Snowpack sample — Snodgrass Mountain, Crested Butte, Colorado (2/4/25, 12:06 PM MST)
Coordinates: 38.923, -106.968
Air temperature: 35 °F
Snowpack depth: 80 cm
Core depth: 80 cm
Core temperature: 32 °F
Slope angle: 14°, slope face: 78°
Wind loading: low
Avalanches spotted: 0
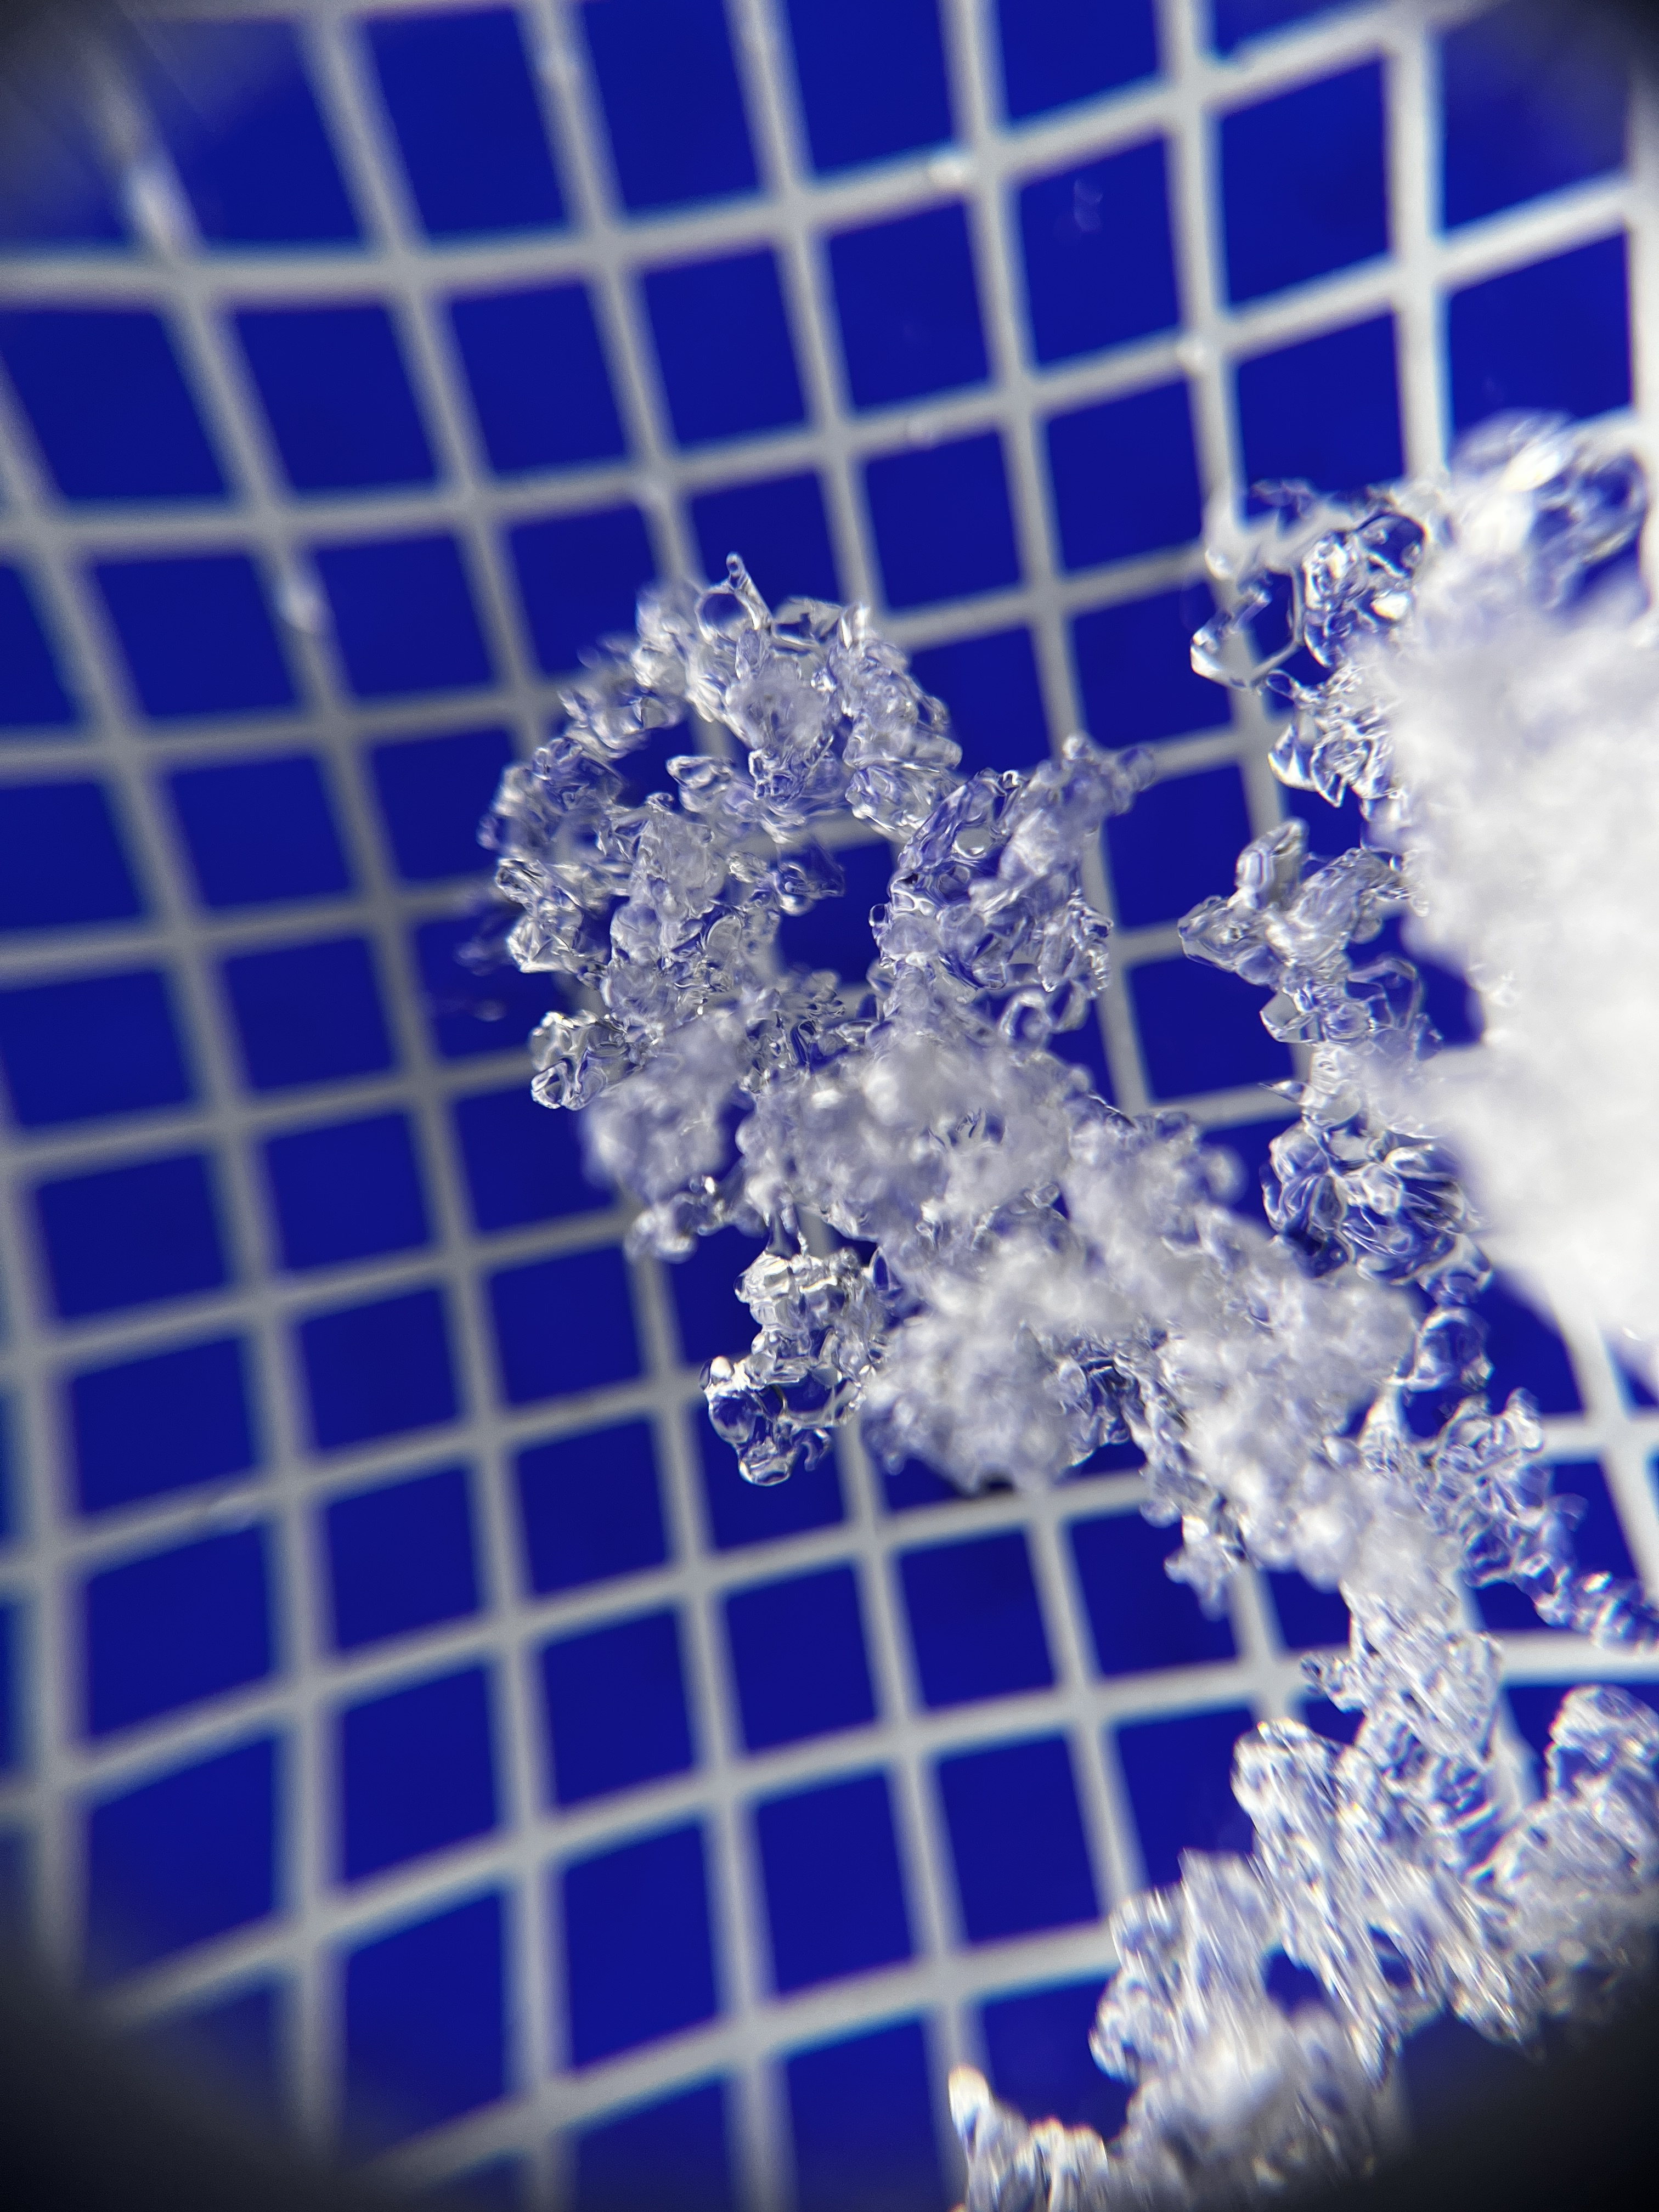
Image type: magnified_profile
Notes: No avalanches nearby, unusually warm weather for the last month reported by residents, Collected 25 yards from treeline